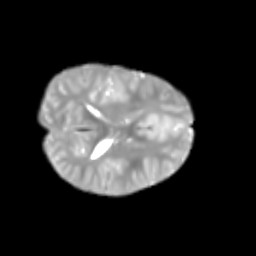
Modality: T2w
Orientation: axial
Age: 6
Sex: male
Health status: healthy